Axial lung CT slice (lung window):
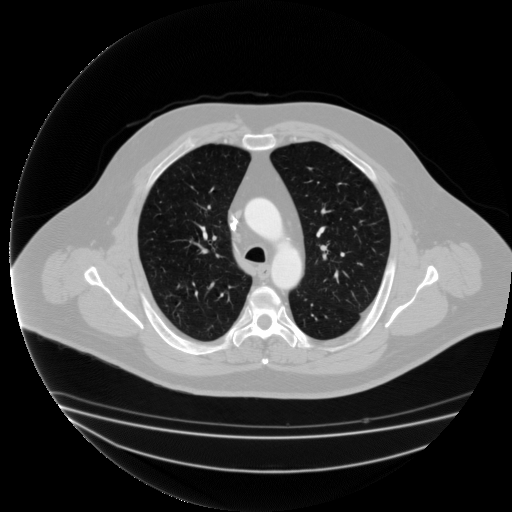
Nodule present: no